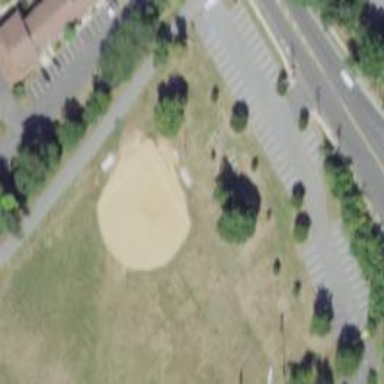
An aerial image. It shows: Softball pitch for leisure land activities.